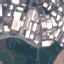
Label: Industrial